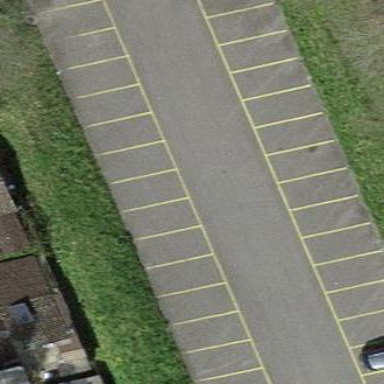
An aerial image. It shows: Parking area with surface.